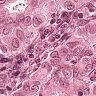
Metastatic tissue present: yes